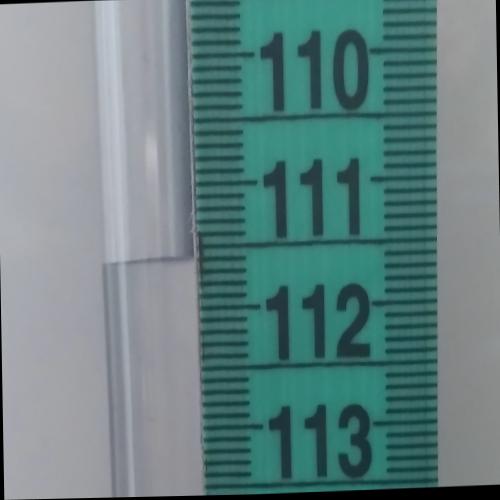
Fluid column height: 111.6 cm